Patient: sex F, age 64
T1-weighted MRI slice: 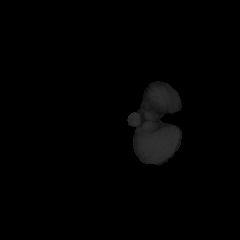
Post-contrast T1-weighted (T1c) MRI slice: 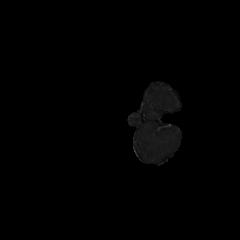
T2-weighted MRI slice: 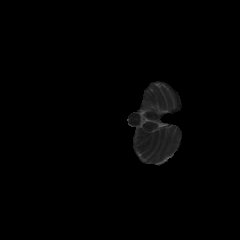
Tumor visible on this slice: no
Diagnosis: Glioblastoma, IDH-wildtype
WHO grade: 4